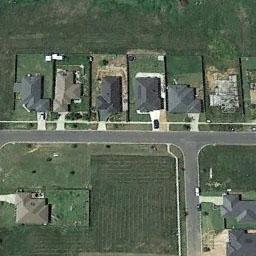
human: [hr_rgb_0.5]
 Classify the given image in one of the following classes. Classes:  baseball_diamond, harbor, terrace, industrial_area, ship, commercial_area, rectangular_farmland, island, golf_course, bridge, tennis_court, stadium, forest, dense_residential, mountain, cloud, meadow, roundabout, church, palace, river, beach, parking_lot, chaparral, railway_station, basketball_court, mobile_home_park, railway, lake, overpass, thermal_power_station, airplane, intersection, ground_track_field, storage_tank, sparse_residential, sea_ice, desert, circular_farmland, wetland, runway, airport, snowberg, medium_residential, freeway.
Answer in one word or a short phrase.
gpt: medium_residential